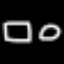
Label: square